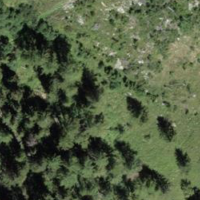
EUNIS habitat code: 24
Species observed at this site:
Melitaea didyma
Erebia ligea